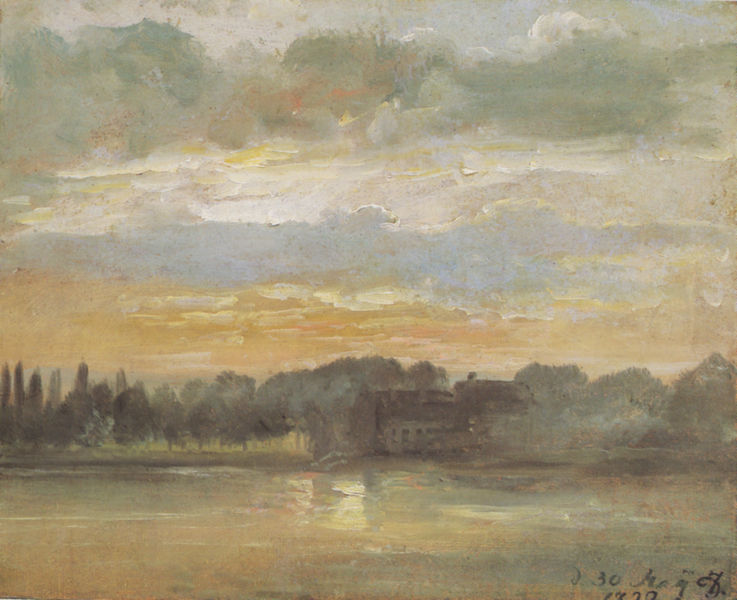
Titel: Abend an der Elbe
Künstler: Johan Christian Clausen Dahl
Standort: Oslo
Institution: Nasjonalgalleriet
Schlagwörter: baum, blau, dunkel, gemälde, gewitter, himmel, laub, meer, schatten, wasser, weiß, wolken, aquarell, bäume, cezanne, fluss, gelb, grün, impressionismus, landschaft, ocker, see, ufer, abend, braun, fenster, grau, hell, hintergrund, licht, orange, pastell, schwarz, skizze, vordergrund, dach, gebäude, haus, park, rot, schloss, wiese, wolke, beige, malerei, blass, signatur, öl, birken, dämmerung, horizont, häuser, kalt, morgen, natur, pappeln, schilf, sonnenaufgang, spiegelung, busch, flach, gewässer, sonne, gold, sanft, wald, zart, kamin, kamine, schornstein, garten, zypressen, bewölkt, schrift, strand, welle, wellen, moderne, datierung, spuren, sonnenlicht, dächer, schornsteine, abstufungen, allee, dunst, farbe, hellgrün, nebel, sonnenuntergang, bauernhof, hof, signiert, romantik, strömung, erhaben, steg, turner, datum, zahlen, woken, streifen, spiegeln, stimmung, trübe, jahreszahl, abendrot, reflexion, unscharf, weiden, diesig, neblig, geld, wälder, buchstaben, übergänge, trüb, landschaftsbild, verschwommen, moor, ölskizze, graublau, horizontal, sfumato, dürer, mai, alleee, okker, gewitterstimmung, zonen, feucht, weiler, bildparallel, datiert, hus, himmelo, pastelltöne, gau, signautr, wolkenstimmung, kn, landschafzt, 30, sonnenu8ntergang, 17.jhr, sonnenunterergang